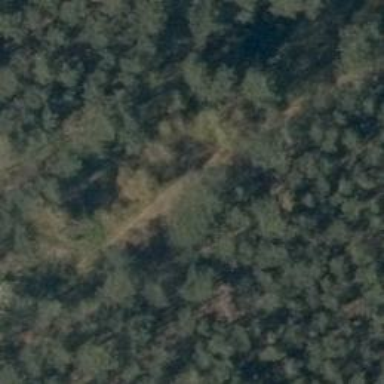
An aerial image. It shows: Dirt track road with grade 4 track type.